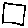
Label: square